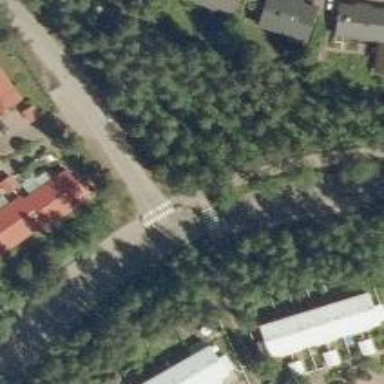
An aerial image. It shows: Uncontrolled road crossing.